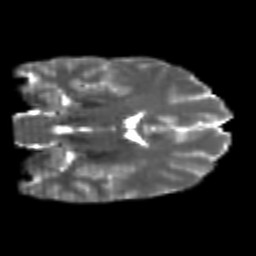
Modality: T2w
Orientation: coronal
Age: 24
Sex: male
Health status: healthy
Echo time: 0.074 s